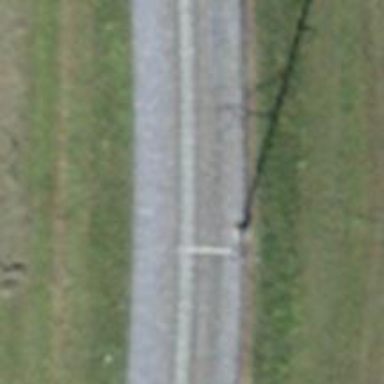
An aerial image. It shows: Power pole.